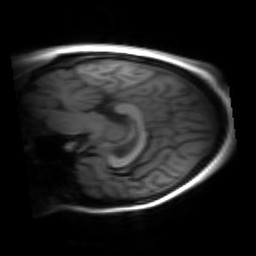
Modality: inplaneT1
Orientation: sagittal
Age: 32
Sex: female
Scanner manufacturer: siemens
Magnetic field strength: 3 T
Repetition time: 1.2 s
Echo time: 0.00251 s